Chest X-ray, PA view. Patient: 40 years old, sex M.
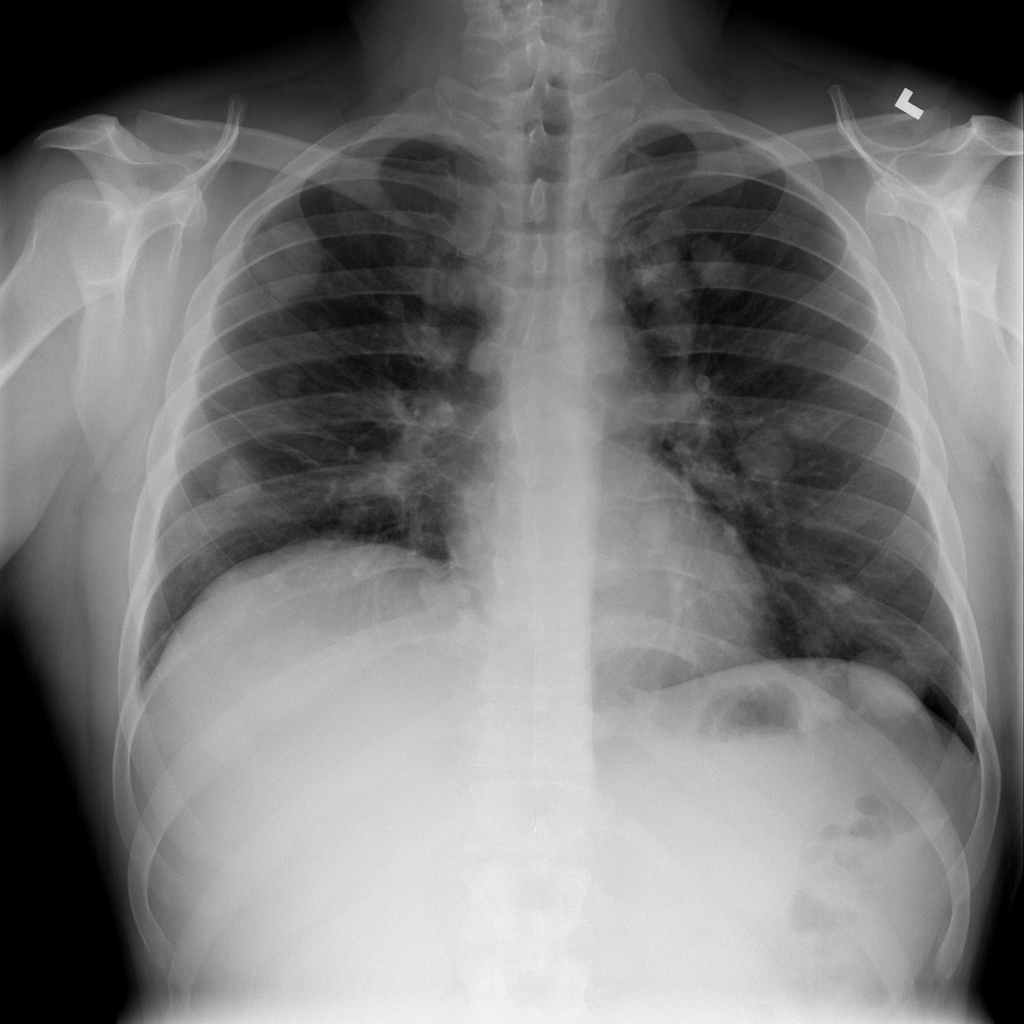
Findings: Mass, Nodule